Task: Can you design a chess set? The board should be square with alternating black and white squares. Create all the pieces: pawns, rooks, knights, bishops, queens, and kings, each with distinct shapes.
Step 5289:
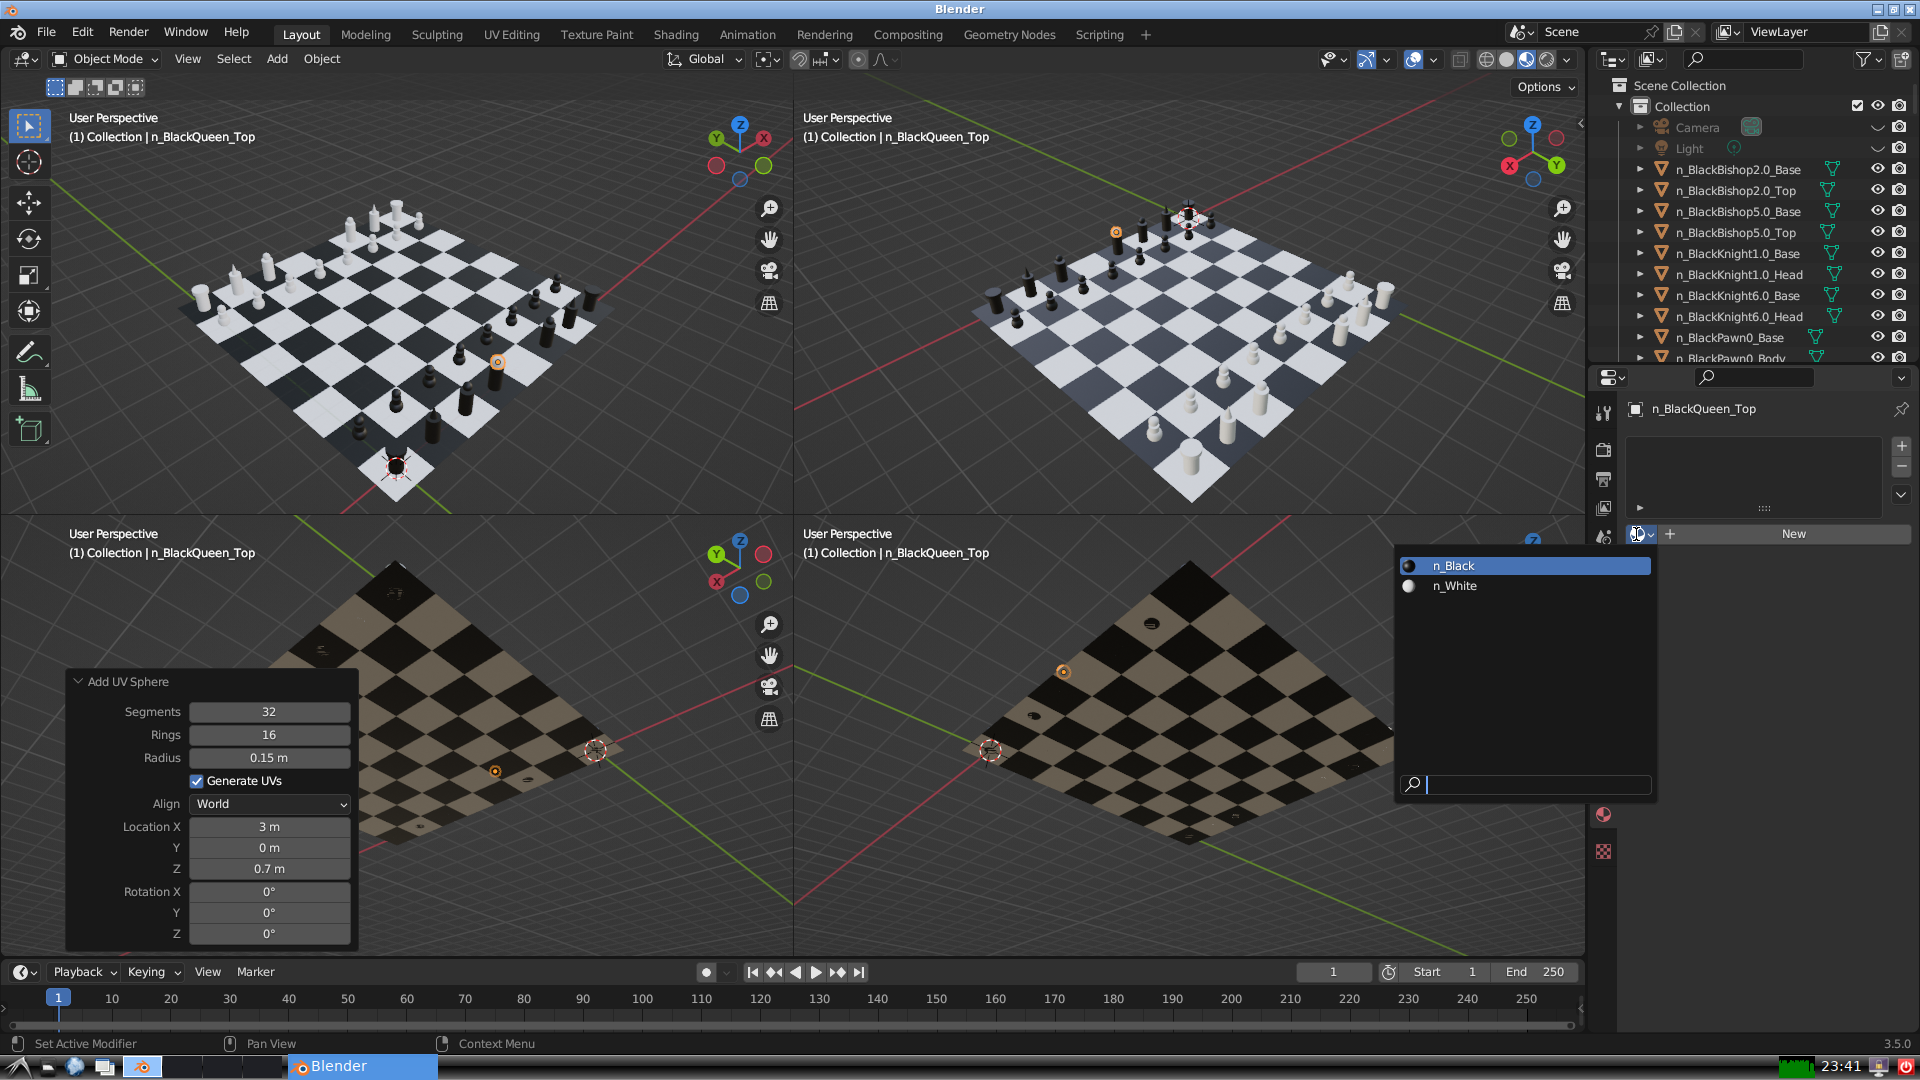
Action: input_text: n_Black